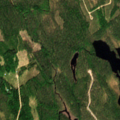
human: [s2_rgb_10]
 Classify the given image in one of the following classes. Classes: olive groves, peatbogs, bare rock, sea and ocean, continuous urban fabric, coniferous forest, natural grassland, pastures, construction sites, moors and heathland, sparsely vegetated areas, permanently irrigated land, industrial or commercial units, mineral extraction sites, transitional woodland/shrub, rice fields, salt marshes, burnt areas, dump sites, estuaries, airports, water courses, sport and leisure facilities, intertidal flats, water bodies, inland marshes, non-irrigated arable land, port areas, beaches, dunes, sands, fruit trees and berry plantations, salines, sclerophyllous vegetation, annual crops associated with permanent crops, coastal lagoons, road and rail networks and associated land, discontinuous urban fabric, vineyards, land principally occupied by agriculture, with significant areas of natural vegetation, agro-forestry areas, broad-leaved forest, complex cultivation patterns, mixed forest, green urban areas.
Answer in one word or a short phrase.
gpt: coniferous forest, mixed forest, water bodies